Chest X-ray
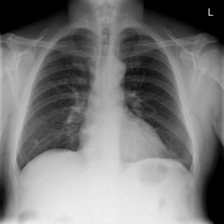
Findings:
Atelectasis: negative
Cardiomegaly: negative
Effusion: negative
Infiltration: negative
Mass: negative
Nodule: positive
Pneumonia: negative
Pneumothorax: negative
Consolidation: negative
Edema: negative
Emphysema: negative
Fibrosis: negative
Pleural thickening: negative
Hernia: negative